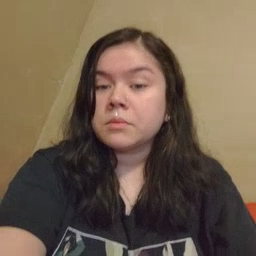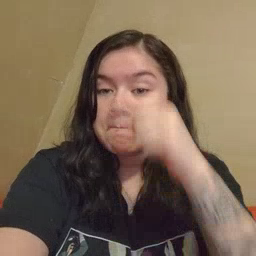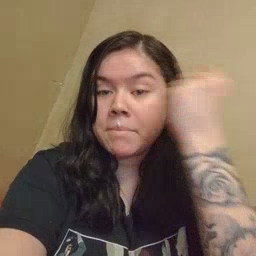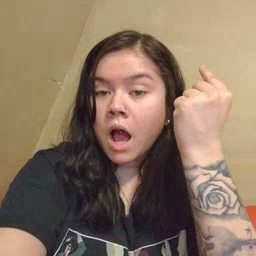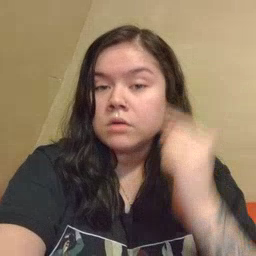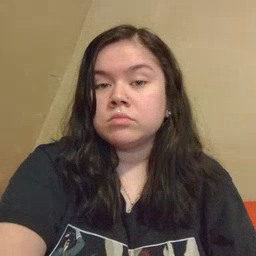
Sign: black